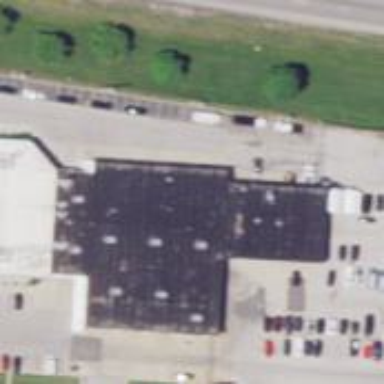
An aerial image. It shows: Car shop building.